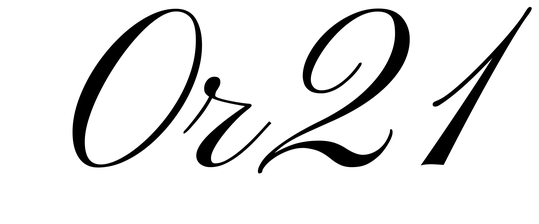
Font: PinyonScript-Regular